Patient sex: F
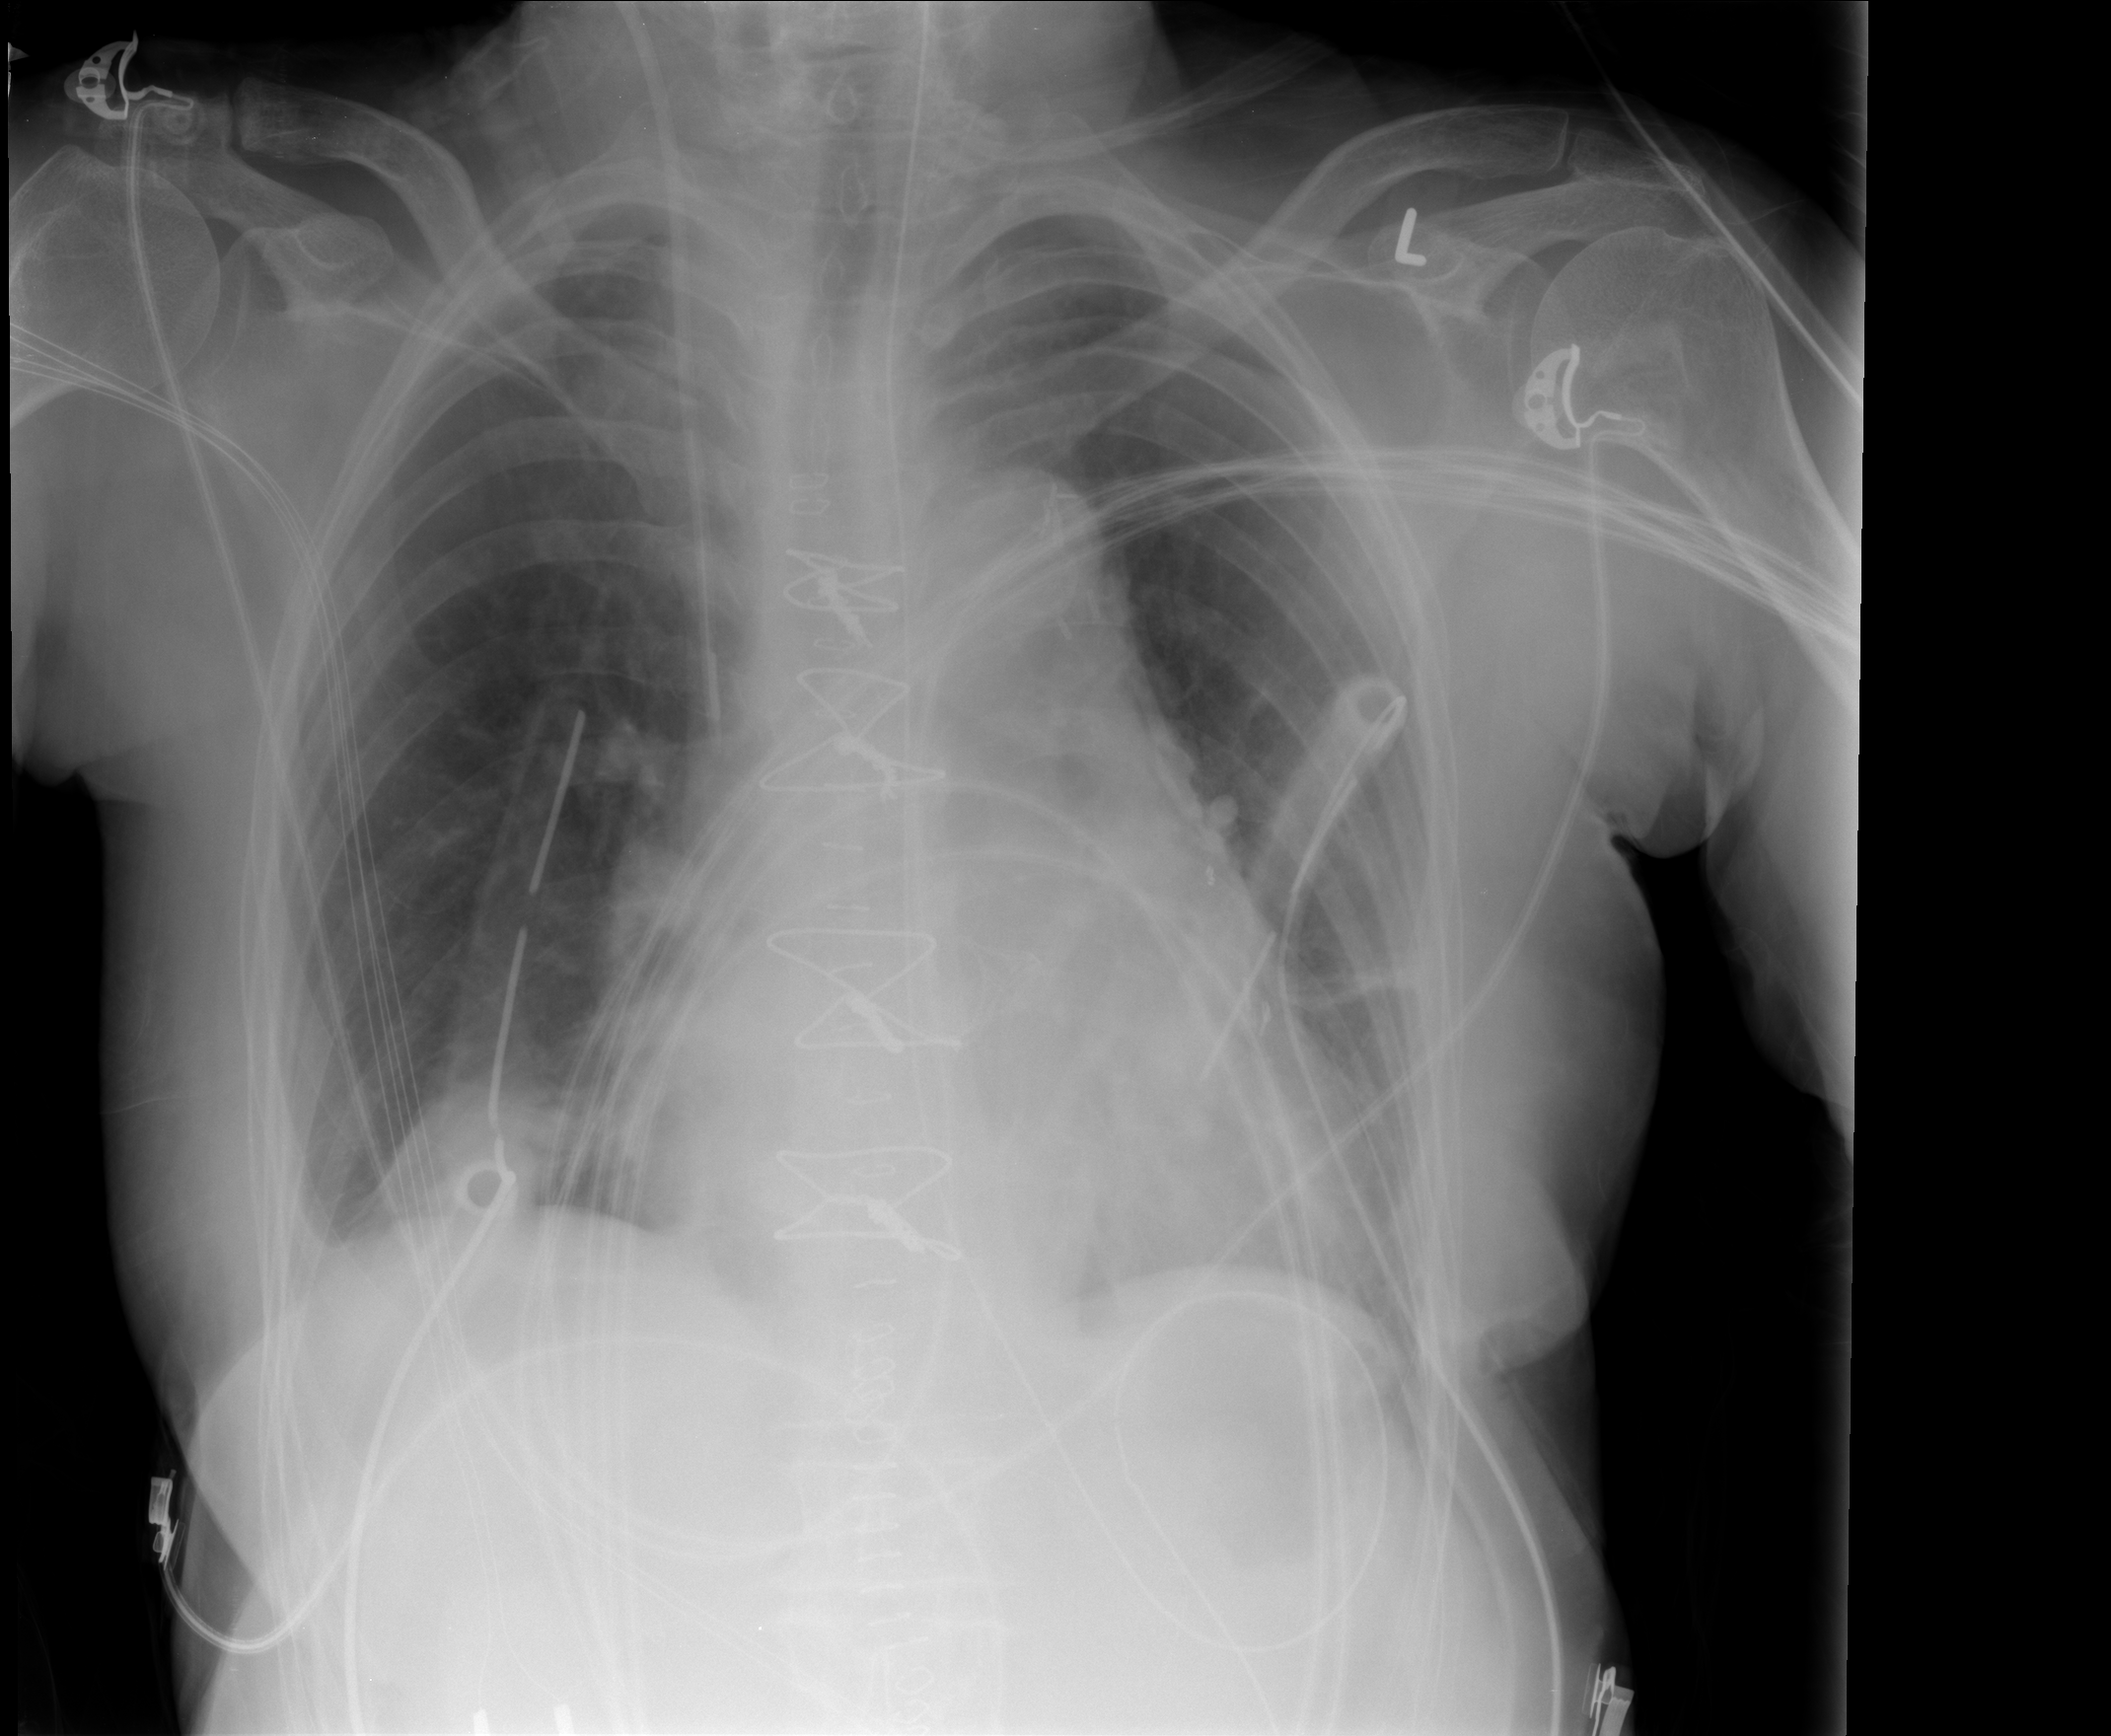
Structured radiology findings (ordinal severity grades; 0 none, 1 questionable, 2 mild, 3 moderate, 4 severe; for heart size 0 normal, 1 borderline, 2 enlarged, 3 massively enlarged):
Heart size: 2
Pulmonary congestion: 0
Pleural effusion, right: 1
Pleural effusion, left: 2
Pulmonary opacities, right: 0
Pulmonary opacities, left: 0
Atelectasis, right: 2
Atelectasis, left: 2